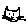
Label: cat